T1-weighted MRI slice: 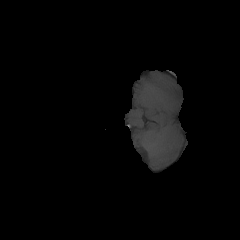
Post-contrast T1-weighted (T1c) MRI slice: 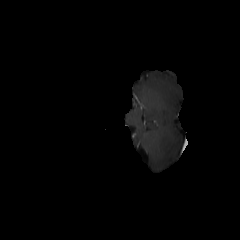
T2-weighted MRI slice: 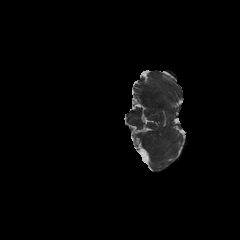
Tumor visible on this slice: no